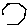
Label: hexagon